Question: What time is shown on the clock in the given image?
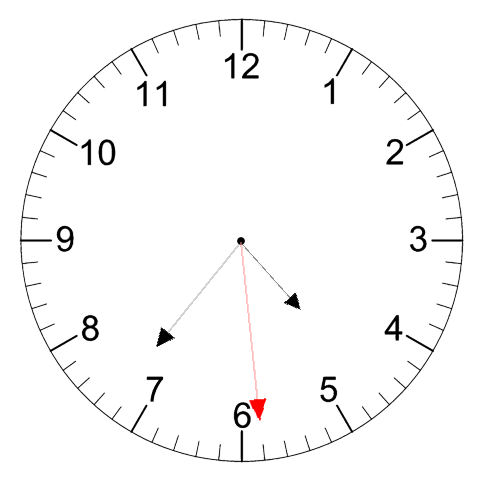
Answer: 04:36:29